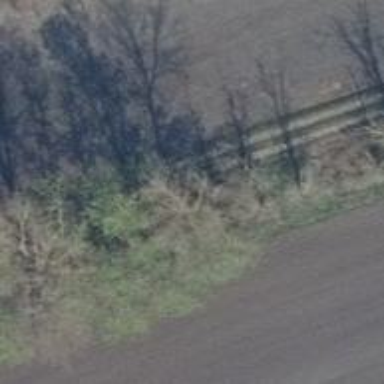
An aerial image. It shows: Row of trees in natural setting.